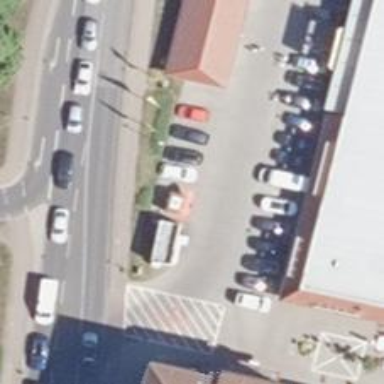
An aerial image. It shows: Fast food establishment.